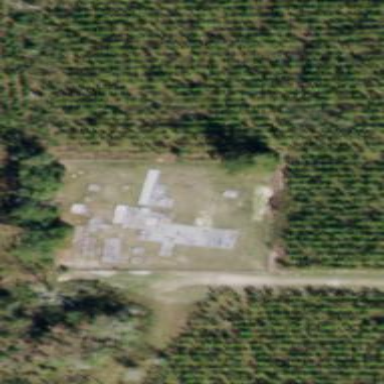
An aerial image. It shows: Cemetery.